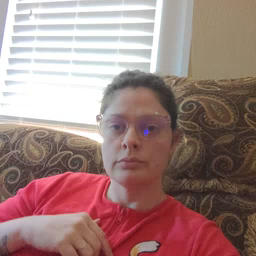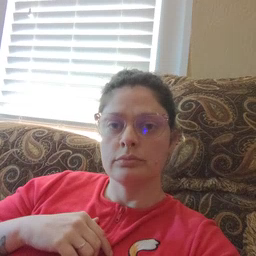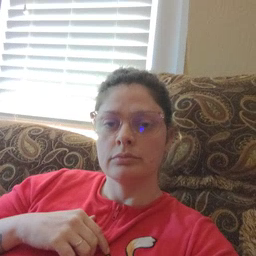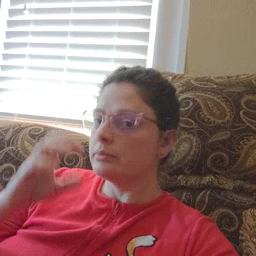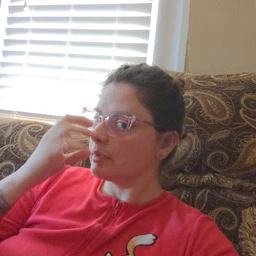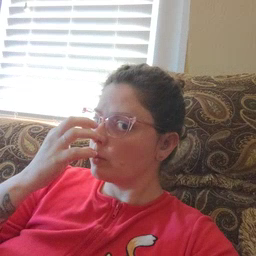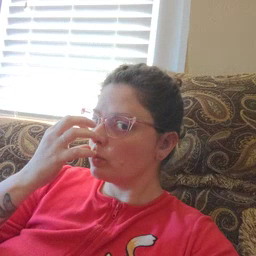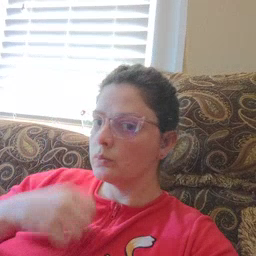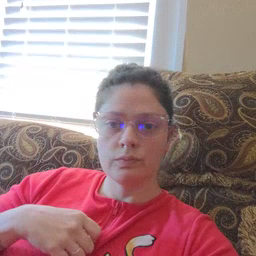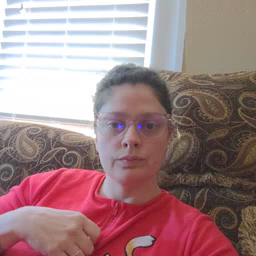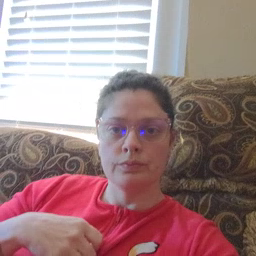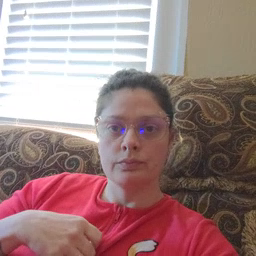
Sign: clown